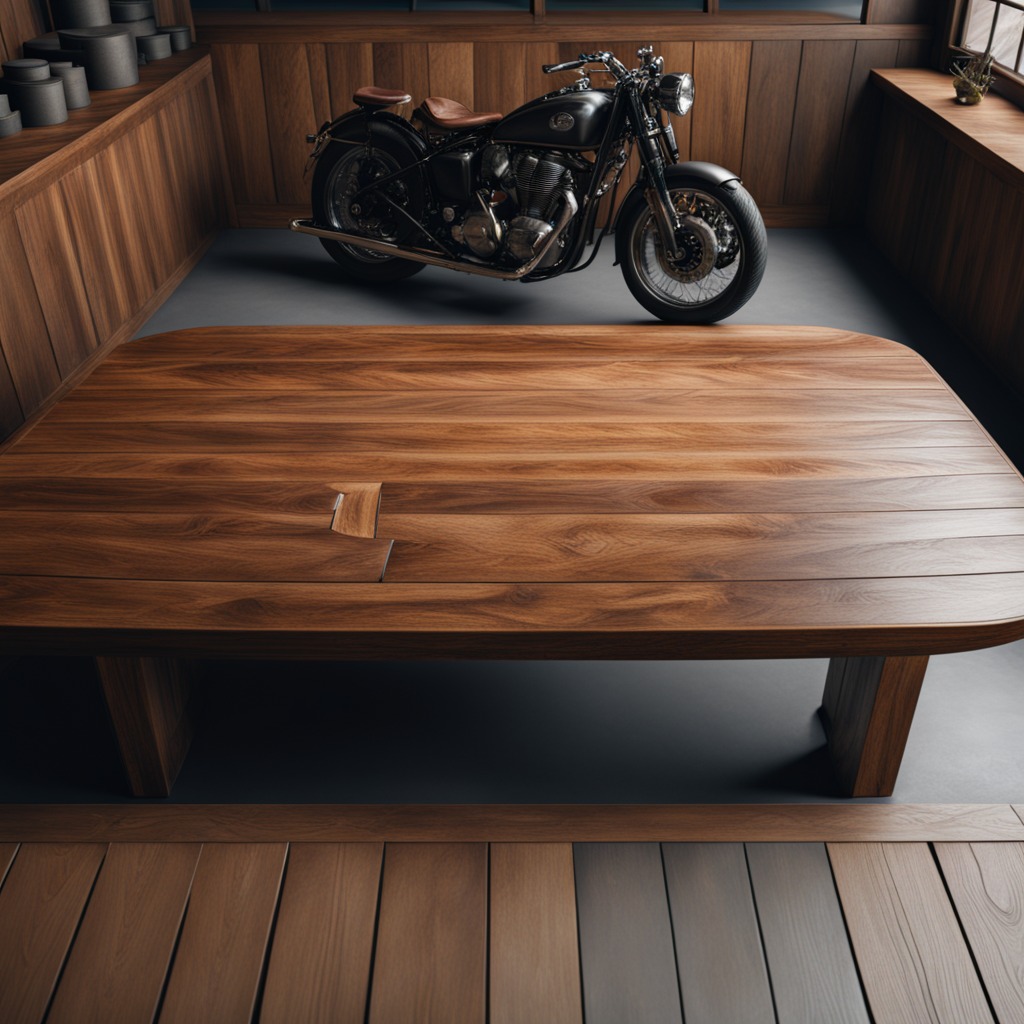
A measuring tape lies on the oil-spilled wooden table in a vintage motorcycle garage.